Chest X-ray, PA view. Patient: 21 years old, sex F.
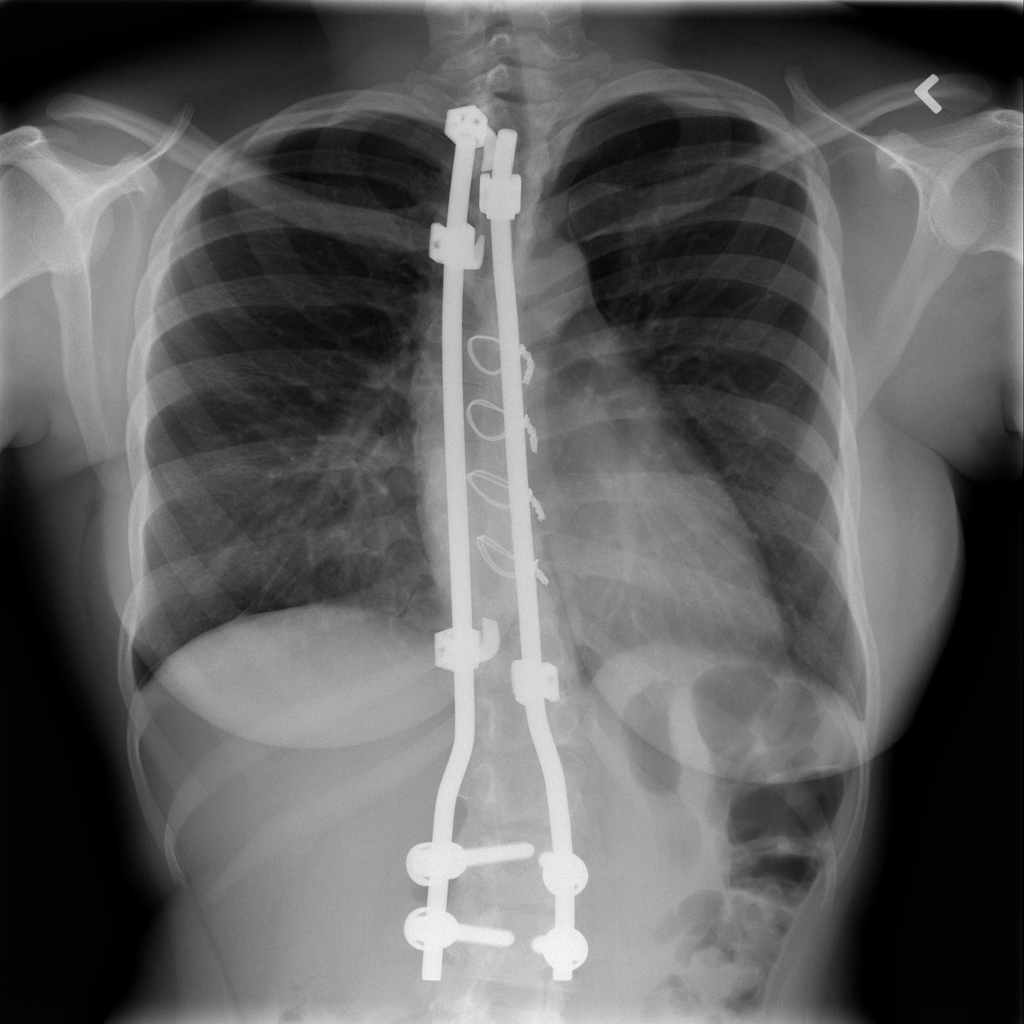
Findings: No Finding